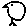
Label: bird